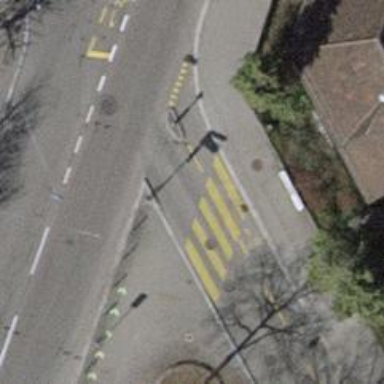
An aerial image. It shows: Residential road with asphalt surface. There is designated cycling lane on the left side.